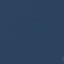
Land use / land cover class: SeaLake